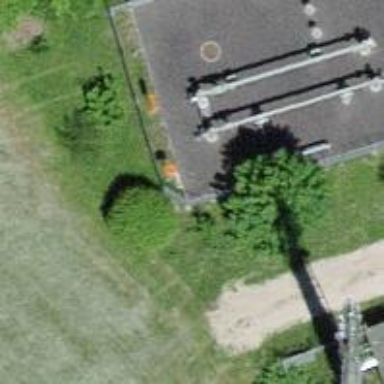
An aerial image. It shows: Pole with roof-covered pipeline marker.